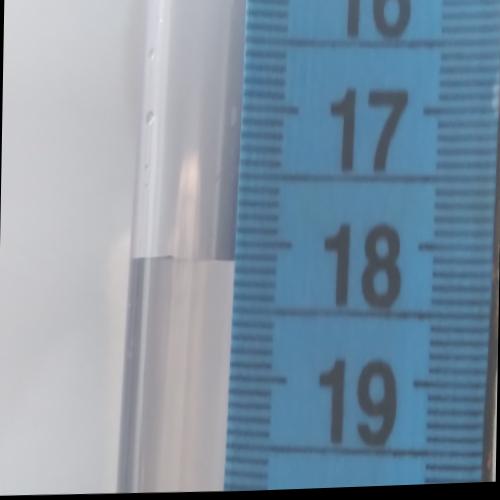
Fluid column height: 18.1 cm